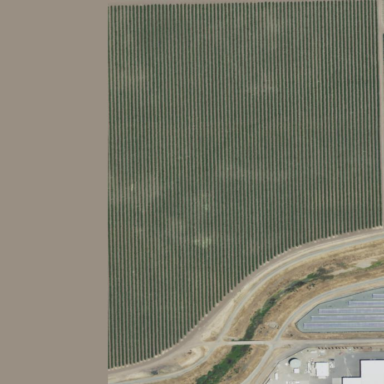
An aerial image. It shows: Vineyard with grape crops.